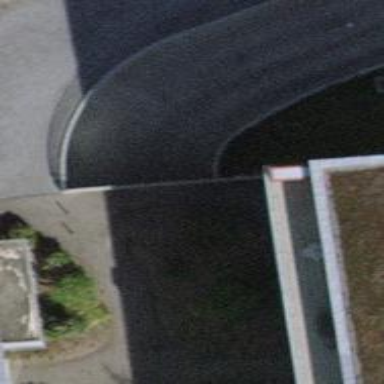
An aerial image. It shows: Parking entrance.